Question: I'm using a linear scale chart with zoom/pan functionality to display a large dataset (500+ points). Here's the code I use to construct the x-scale:
'''
x = d3.scale.linear()
.domain([0, data.length-1])
.range([0, w]);
'''
This way all data is squeezed into the chart making it impossible to view the details like in the top part of the image:

I'd like to display the data similar to the bottom chart (and let the user scroll to see more of the data using the pan functionality).
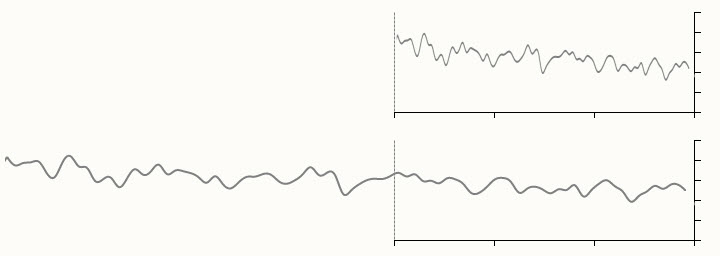
Answer: One way to do this is to manipulate the domain of the X scale such that it maps the zoom boundaries to be the min/max domain values that map to the 0-width values of the range. You can then use a clip path to clip/hide that parts of the plot that are drawn outside of the X scale range.
<URL>
In this example, there are 10 squares that are always being drawn. You can inspect the dom to see what I'm talking about. But, there is a clip path that is only wide enough for you to see 4 of them at a time. The X scale maps the input values of 0-9 to the output coordinates. The range is set as 0 to the width required to draw all 10 of the squares, and the domain is set as [0, 9].
'''
var xScale = d3.scale.linear()
.domain(d3.extent(data))
.range([0, width]);
...
var svg = d3.select('#chart').append('svg')
.attr('width', clipWidth)
.attr('height', clipHeight);
svg.append("defs").append("clipPath")
.attr("id", "clip")
.append("rect")
.attr("width", clipWidth)
.attr("height", clipHeight);
...
var g = svg.append("g");
g.selectAll("rect")
.data(data).enter().append('rect')
.attr("class", "area").attr("clip-path", "url(#clip)")
.attr('x', xScale)
.attr('width', rectWidth)
.attr('height', rectHeight)
.style('fill', d3.scale.category20());
'''
Initially, this will draw the first four rectangles in the visible pane. By manipulating the domain so that it is instead [1,10] or [2,11] or even [-1, 8], we can effectively shift the drawn elements left and right so that a different span of the plot is drawn in the visible area.
'''
// Pan Left
xScale.domain([xScale.domain()[0] - 1, xScale.domain()[1] - 1]);
// Pan Right
xScale.domain([xScale.domain()[0] + 1, xScale.domain()[1] + 1]);
'''
This technique is identical whether you are doing it with squares or plots.
Mike Bostock has an example that does this with plots in the manner you are attempting here as well: <URL>